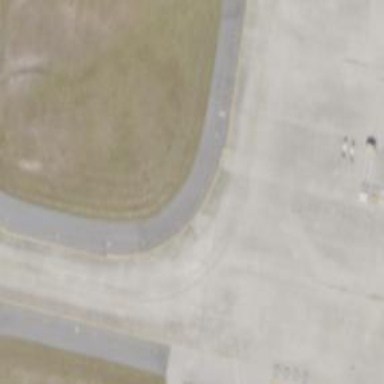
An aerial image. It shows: Image of taxiway at airport.